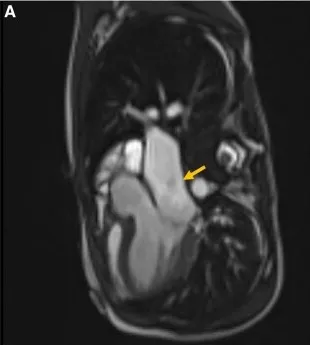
A, MRI Cardiac Morphology with and without contrast 3-chamber long axis view, yellow arrow shows aortic root dilation.
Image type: radiology (mri)